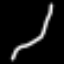
Label: squiggle